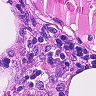
Metastatic tissue present: no